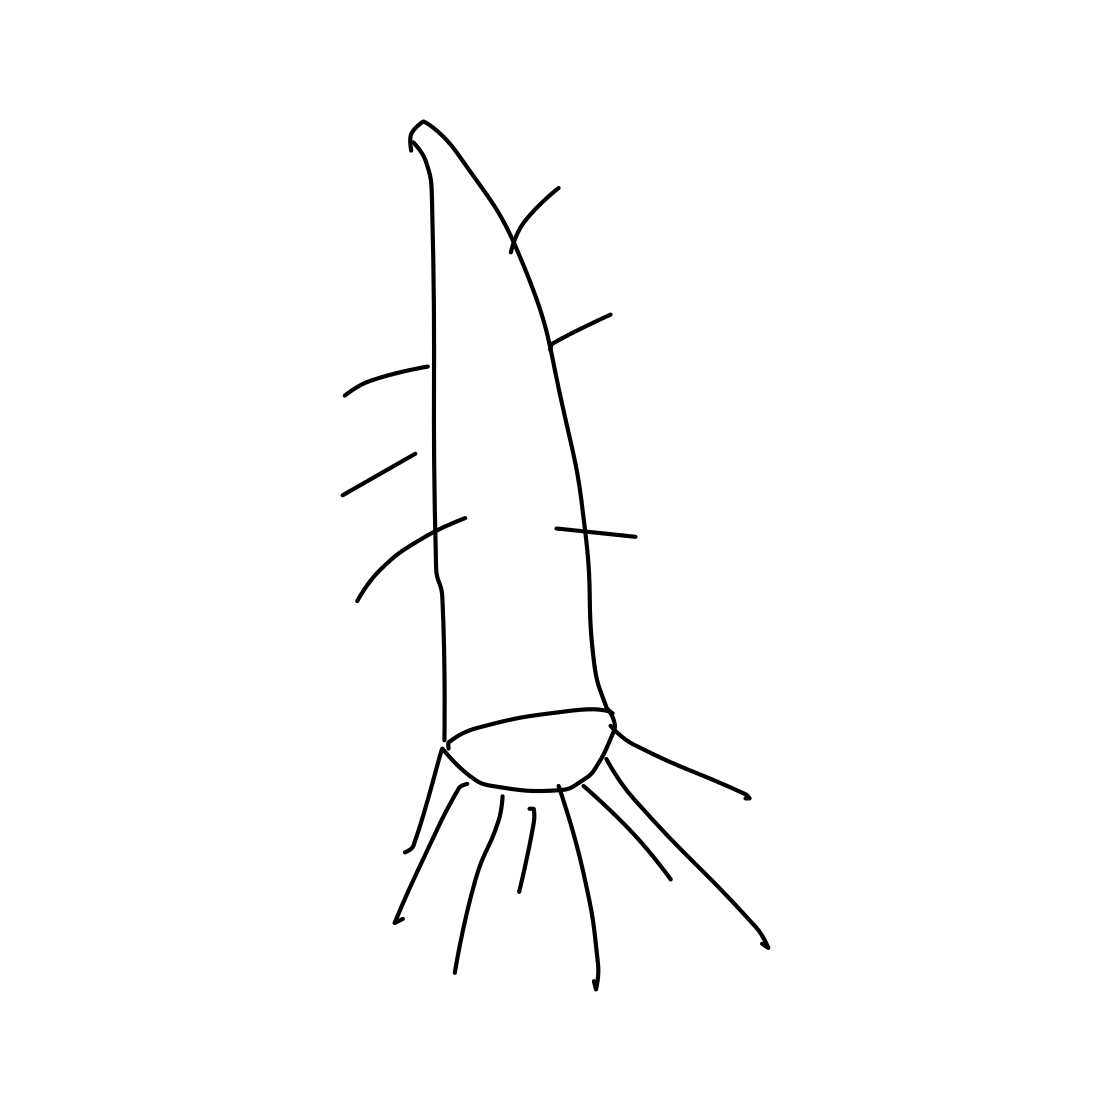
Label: carrot